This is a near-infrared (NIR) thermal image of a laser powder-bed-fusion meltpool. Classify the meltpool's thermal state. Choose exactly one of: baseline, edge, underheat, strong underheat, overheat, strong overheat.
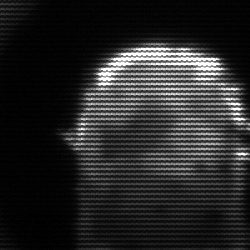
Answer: baseline